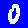
Digit: 0